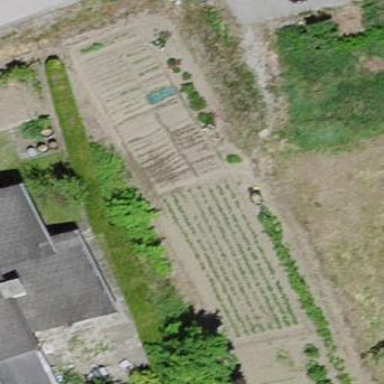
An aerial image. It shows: Garden that is leisure land.